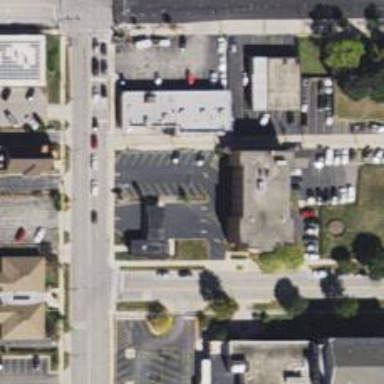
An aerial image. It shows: Alley classified as service road.